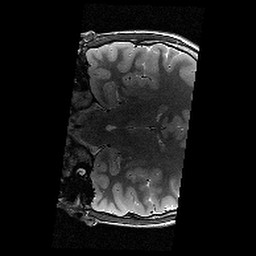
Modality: T2w
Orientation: coronal
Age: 13
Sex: male
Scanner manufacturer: siemens
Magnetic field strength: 3 T
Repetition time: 8.46 s
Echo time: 0.067 s